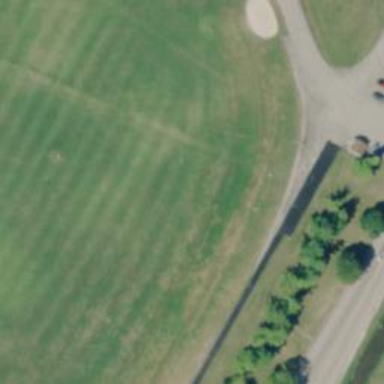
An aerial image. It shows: Golf tee.